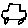
Label: car